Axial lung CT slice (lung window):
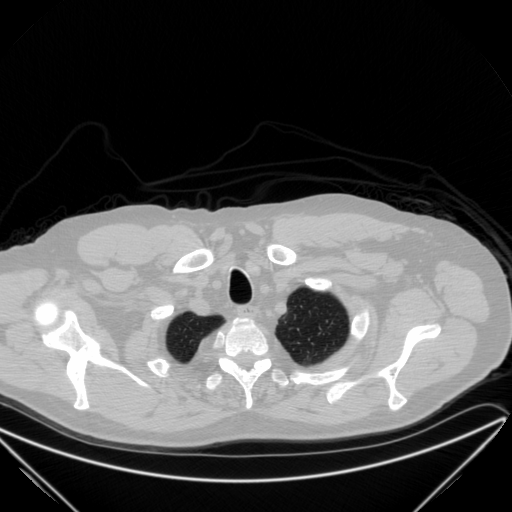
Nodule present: no